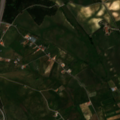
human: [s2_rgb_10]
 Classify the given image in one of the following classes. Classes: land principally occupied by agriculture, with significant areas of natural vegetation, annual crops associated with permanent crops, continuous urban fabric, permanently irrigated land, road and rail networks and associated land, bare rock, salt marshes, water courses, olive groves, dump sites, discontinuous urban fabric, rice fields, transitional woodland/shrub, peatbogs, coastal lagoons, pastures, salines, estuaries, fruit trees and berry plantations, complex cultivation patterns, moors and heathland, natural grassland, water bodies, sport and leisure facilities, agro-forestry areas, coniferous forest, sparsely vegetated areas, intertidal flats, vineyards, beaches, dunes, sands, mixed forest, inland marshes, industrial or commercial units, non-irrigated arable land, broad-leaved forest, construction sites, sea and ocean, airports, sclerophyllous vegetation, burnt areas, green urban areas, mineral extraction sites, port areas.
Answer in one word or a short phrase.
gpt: olive groves, complex cultivation patterns